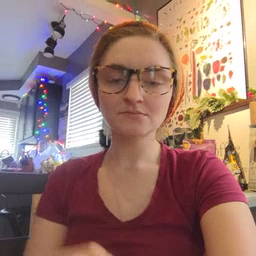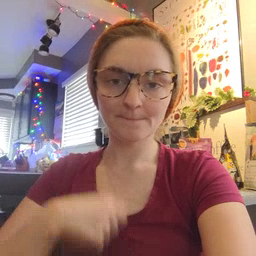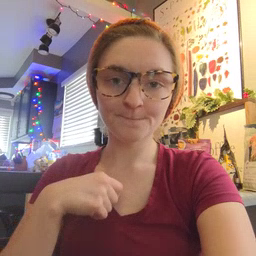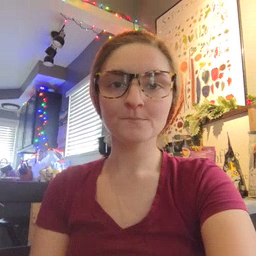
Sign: zipper